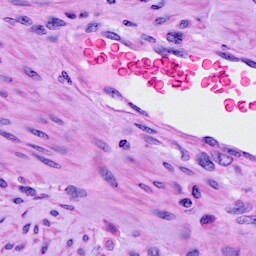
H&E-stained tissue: Cervix